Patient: sex F, age 59
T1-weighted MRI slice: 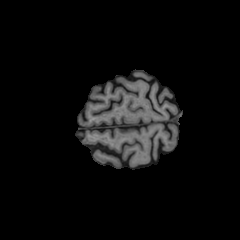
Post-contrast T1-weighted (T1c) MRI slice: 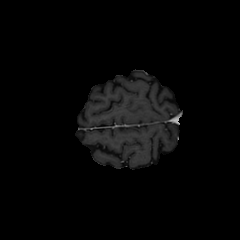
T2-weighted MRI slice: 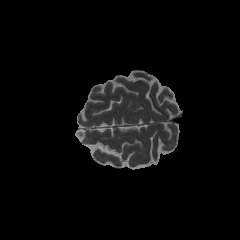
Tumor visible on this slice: no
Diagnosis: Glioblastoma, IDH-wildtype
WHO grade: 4